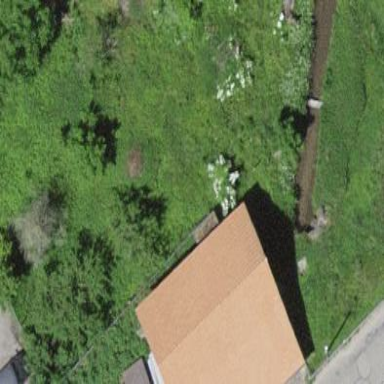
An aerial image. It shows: Rural barn.